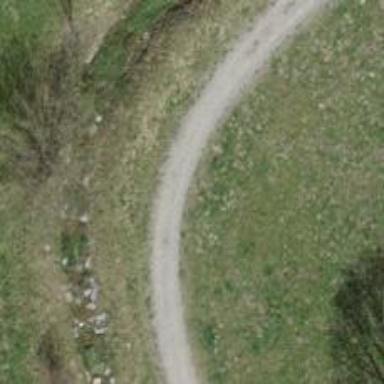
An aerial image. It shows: Path surfaced with fine gravel.